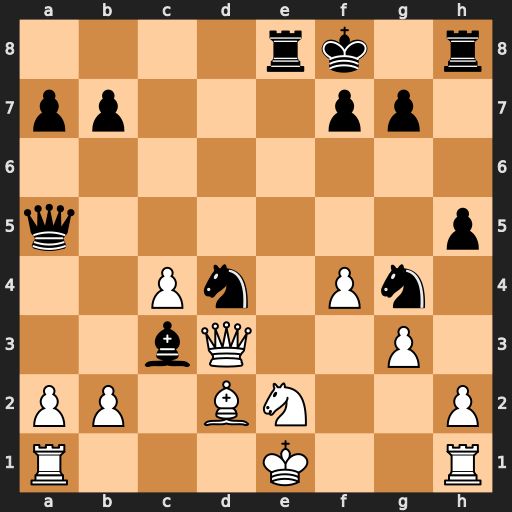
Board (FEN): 4rk1r/pp3pp1/8/q6p/2Pn1Pn1/2bQ2P1/PP1BN2P/R3K2R
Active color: w
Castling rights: KQ
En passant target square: -
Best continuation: Bxc3 Qxc3+ bxc3 Rxe2+ Qxe2